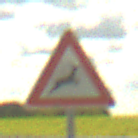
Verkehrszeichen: WildwechselLinks
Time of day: Midday
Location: Outdoor (RoadRail)
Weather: PartlyCloudy
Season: NotSpecified
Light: Natural